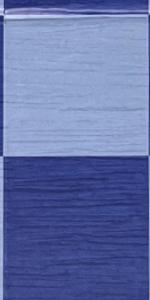
Label: Empty